Question: I expected to find the answer to this question easily, but, unfortunately, my search produced no results. How to draw such a circle in iOS?

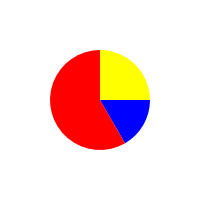
Answer: I ended up using 'UIBezierPath'. This is how i draw the given circle:
'''
CGFloat DegreesToRadians(CGFloat degrees)
{
return degrees * M_PI / 180;
};
- (void)drawRect:(CGRect)rect
{
CGFloat radius = 70;
CGPoint center = CGPointMake(90 + radius, 170 + radius);
CGFloat start = DegreesToRadians(-90), end;
NSArray *angles = @[@"0", @"60", @"-90"];
NSArray *colors = @[[UIColor yellowColor], [UIColor blueColor], [UIColor redColor]];
int col_counter = 0;
for (NSString *angle in angles)
{
CGFloat value = [angle floatValue];
end = DegreesToRadians(value);
CGPoint next;
next.x = center.x + radius * cos(start);
next.y = center.y + radius * sin(start);
UIBezierPath *path = [UIBezierPath bezierPath];
[path moveToPoint:center];
[path addLineToPoint:next];
[path addArcWithCenter:center radius:radius startAngle:start endAngle:end clockwise:YES];
[path addLineToPoint:center];
UIColor *color = colors[col_counter];
[color set];
[path fill];
col_counter++;
start = end;
}
}
'''